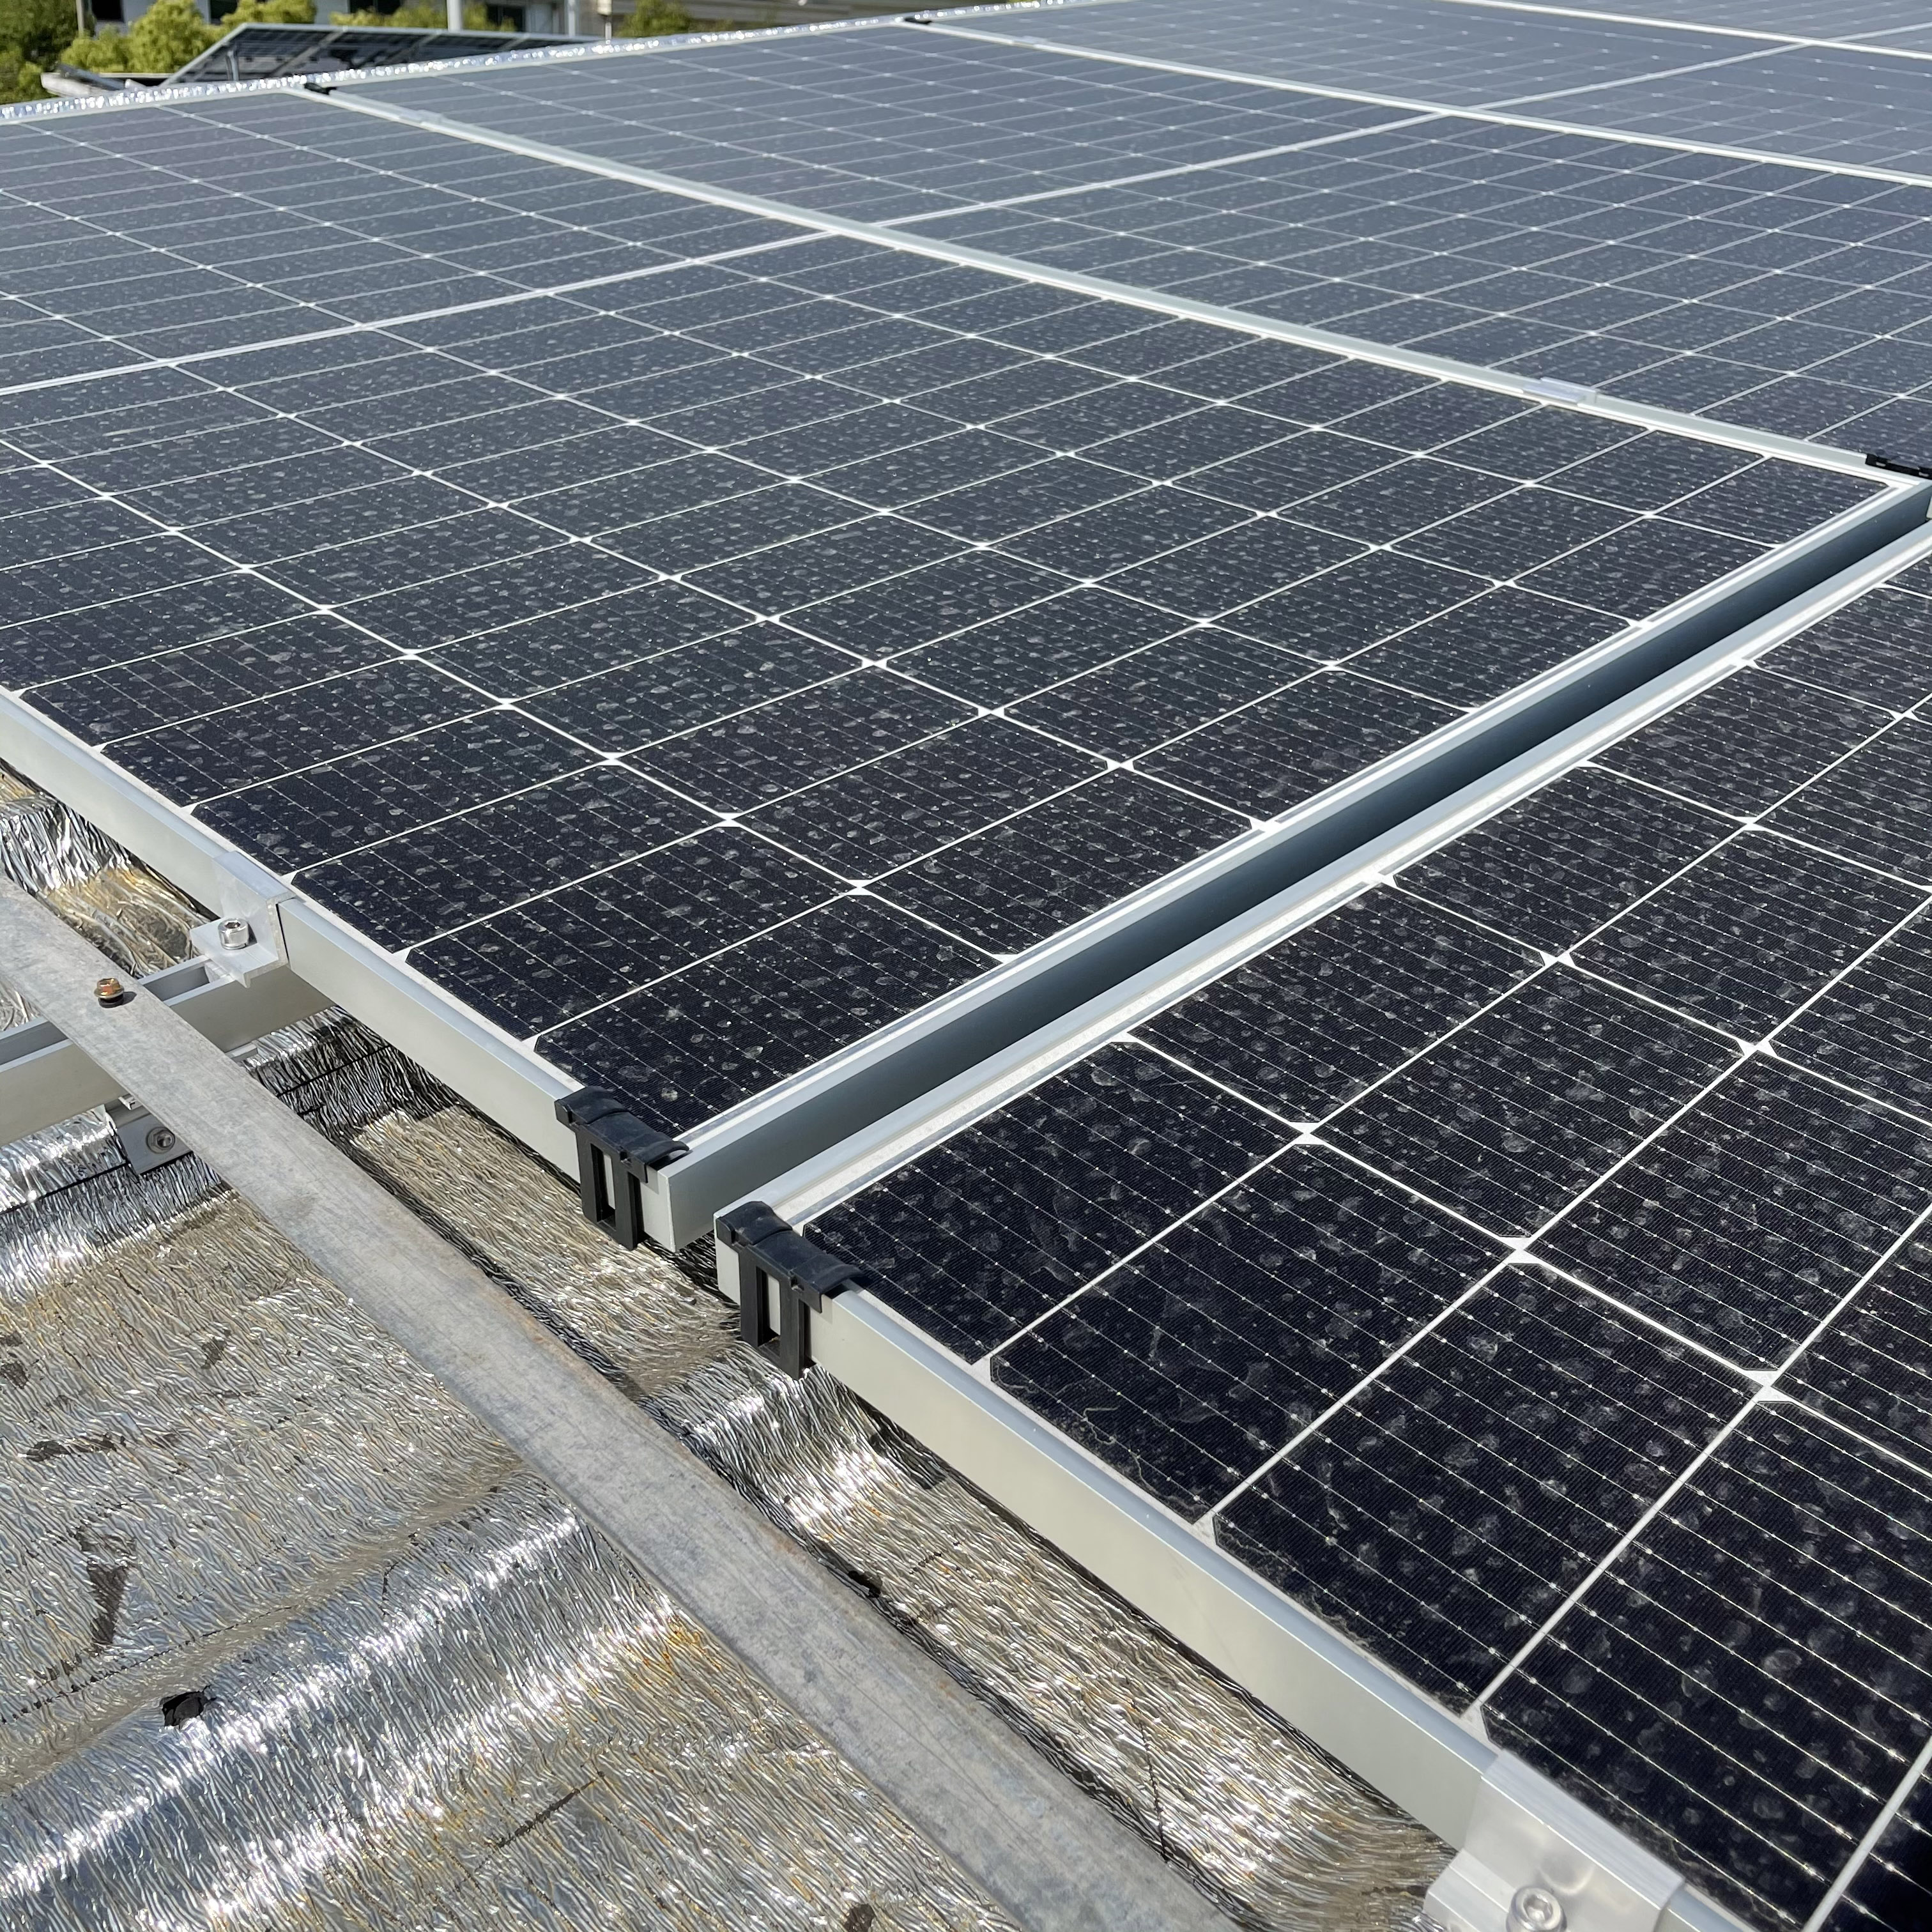
Label: Dusty